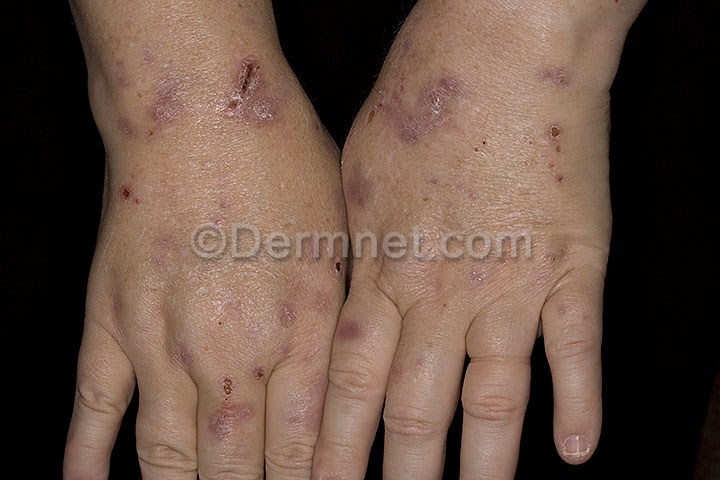
Disease: Light Diseases and Disorders of Pigmentation